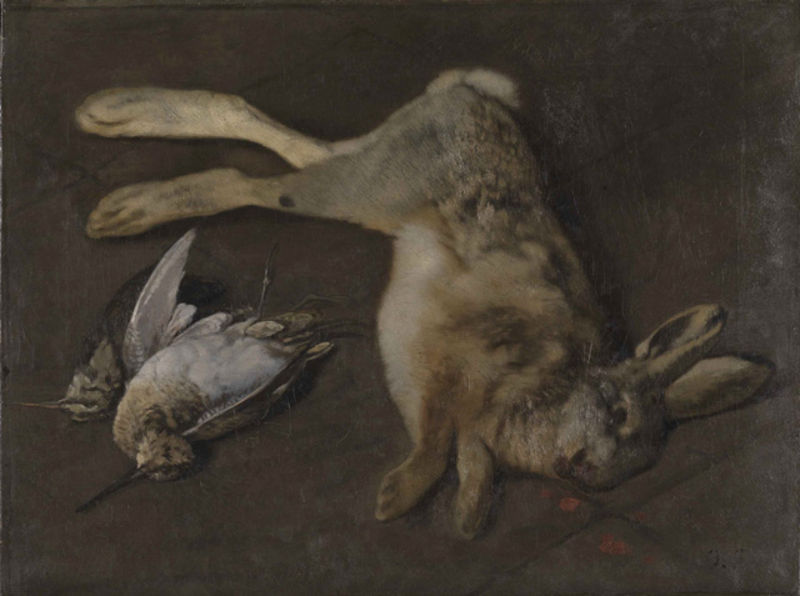
Titel: Stilleben mit Schnepfen und einem Hasen
Künstler: Otto Scholderer
Standort: Karlsruhe
Institution: Staatliche Kunsthalle Karlsruhe
Schlagwörter: dunkel, feder, flügel, gemälde, vogel, weiß, blume, braun, grau, hund, tier, tiere, anatomie, augen, barock, federn, gefieder, pelz, steine, taube, tod, tof, tot, trauer, niederlande, öl, vögel, boden, ohren, hase, stilleben, stillleben, beine, fell, farbig, liegen, schnabel, zwei, fußboden, studie, farbe, klein, fliessen, querformat, wild, essen, löffel, realistisch, deutsch, pfoten, liegend, memento mori, vergänglichkeit, blut, fliesen, brutal, leinwand, krallen, schnäbel, fliese, kacheln, fürst, jagd, geflügel, real, beute, erlegt, erschossen, fasan, jagdstrecke, jäger, kaninchen, läufe, strecke, verstorben, jagdbeute, platten, flämisch, naturalistisch, opfer, kabinett, dürer, weich, steinboden, jagdt, flamen, schnepfe, fliesenboden, hinterläufe, rembrand, häschen, jadg, schnepfen, trist, feldhase, kanninchen, karnickel, hasenohren, beängstigend, wachtel, bachstelze, ermordet, tierstilleben, singvögel, jagderfolg, 19. jahrhundert, 1600, 1800, 1700, wachteln, vlügel, vogel tot, tierschutz, baufedern, seinboden, meister lampe, hoppel, mpfer, hase schnepfe